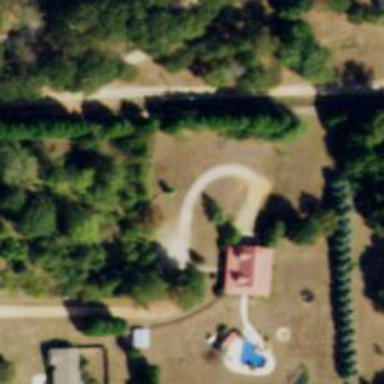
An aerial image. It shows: Driveway.